Question: I have a 'Button' that has a 'BitmapDrawable' and a row of text in it. Not that it matter but my drawable is "above" my text which would correspond to the third button from the top.

'''
BitmapDrawable top = new BitmapDrawable(mContext.getResources(), Bitmap.createScaledBitmap(buttonContent.content,
mContext.IMAGE_WIDTH, mContext.IMAGE_HEIGHT, false));
button.setCompoundDrawablesWithIntrinsicBounds(null, top.getCurrent(), null, null);
'''
The image that I set initially changes after some events and . I already have the 'android:animateLayoutChanges=true' field in my layout.
My initial guess is to create a custom 'Button'-class. But I'm wondering if there's another way to resolve my issue?
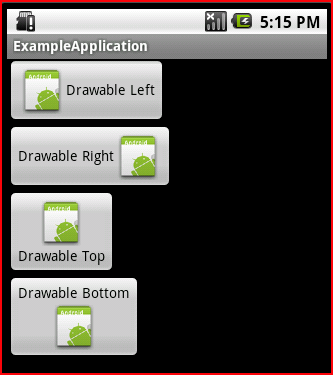
Answer: You can animate the drawable itself. A <URL>, you can start the transition by something like
'''
((TransitionDrawable) button.getCompoundDrawables()[INDEX]).startTransition(MILLIS);
'''
---
'Animatable': See the <URL>. You can use that technique for compound drawables as well.
Start the animation using something like
'''
((Animatable) button.getCompoundDrawables()[INDEX]).start();
'''
or hold a reference to the 'Animatable' when not setting the drawable from XML.